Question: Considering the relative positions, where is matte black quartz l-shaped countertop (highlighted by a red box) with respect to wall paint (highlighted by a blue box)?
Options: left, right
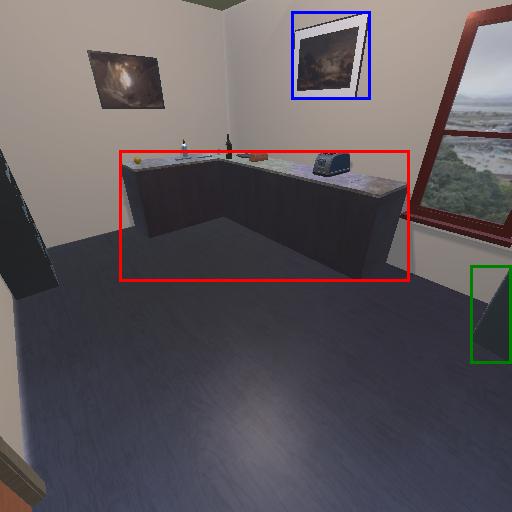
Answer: left